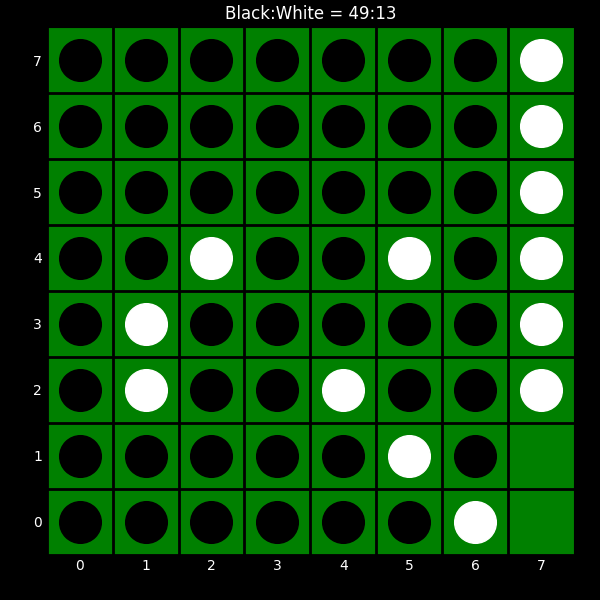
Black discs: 49
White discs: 13